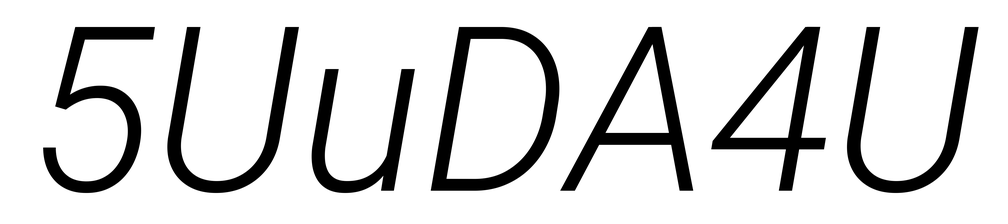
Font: Roboto-Italic_Light_Italic